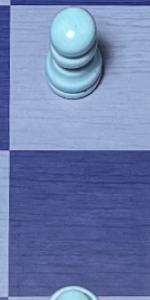
Label: Empty